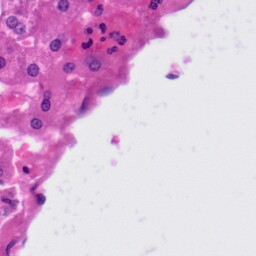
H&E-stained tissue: Liver